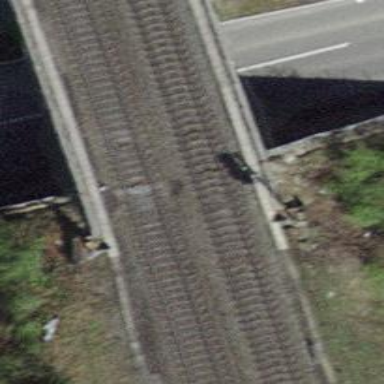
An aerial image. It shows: Single railway track with electrified contact line.